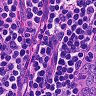
Metastatic tissue present: no